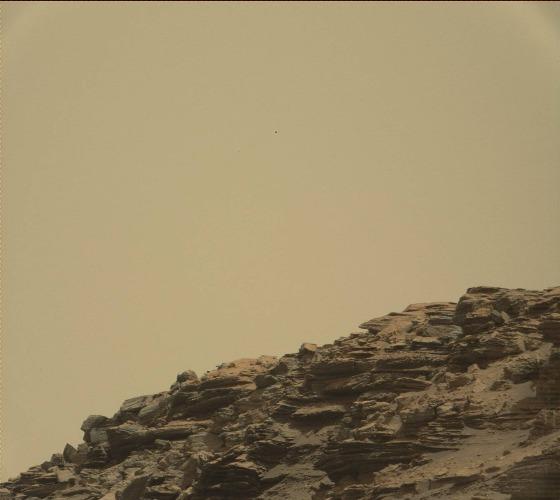
Terrain classes present: Bedrock, Gravel / Sand / Soil, Rock, Shadow, Sky / Distant Mountains